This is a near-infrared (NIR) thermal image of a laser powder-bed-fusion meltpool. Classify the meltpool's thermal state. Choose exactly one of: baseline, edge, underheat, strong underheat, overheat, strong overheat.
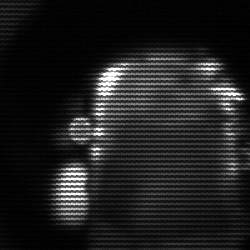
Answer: baseline